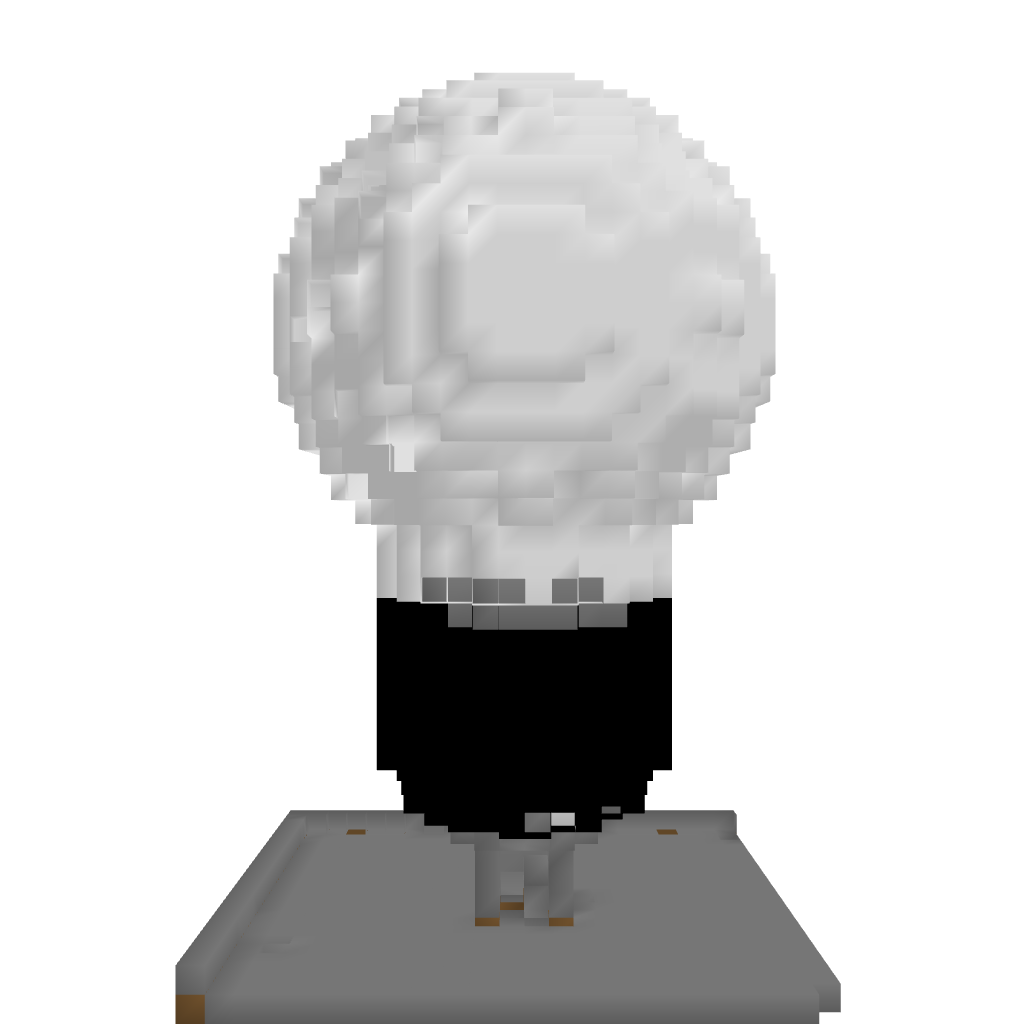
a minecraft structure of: Giant Working Redstone Lightbulb! high quality